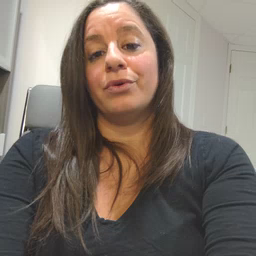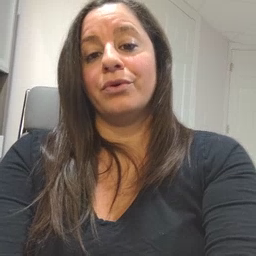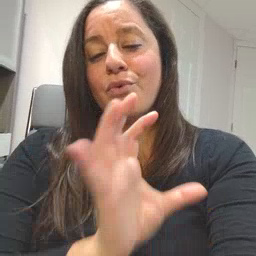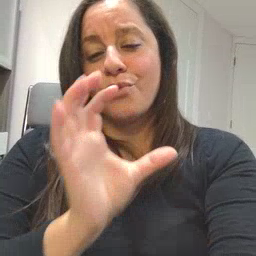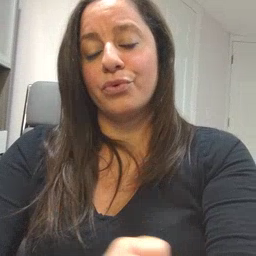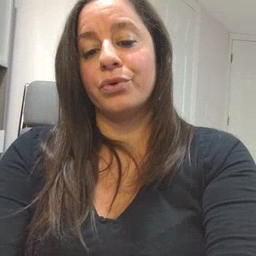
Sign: old